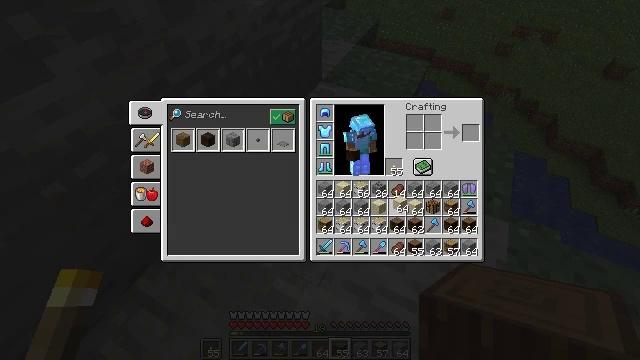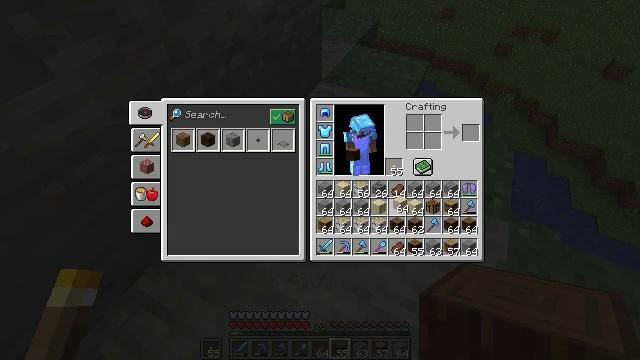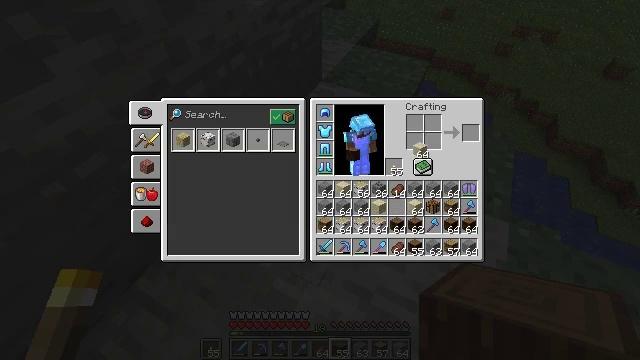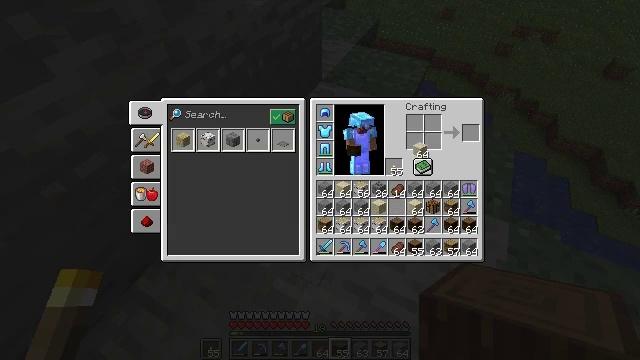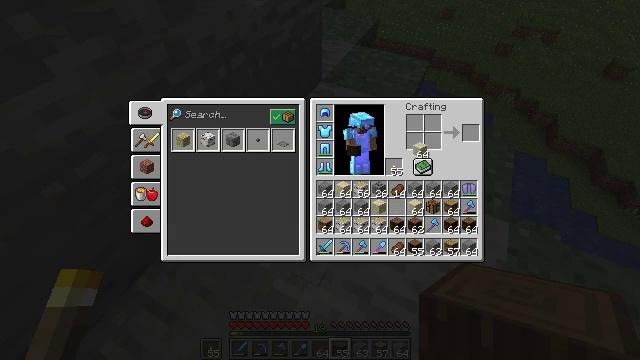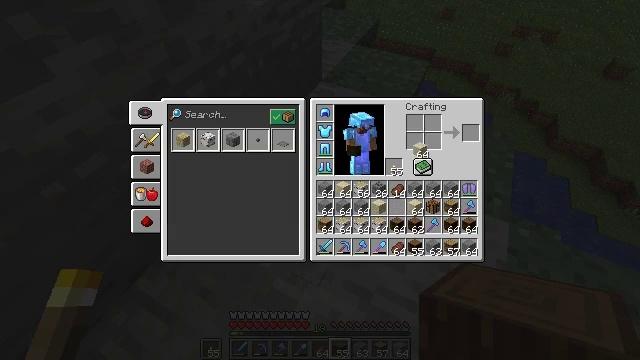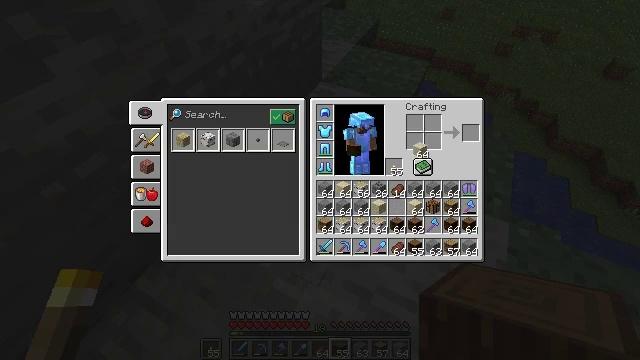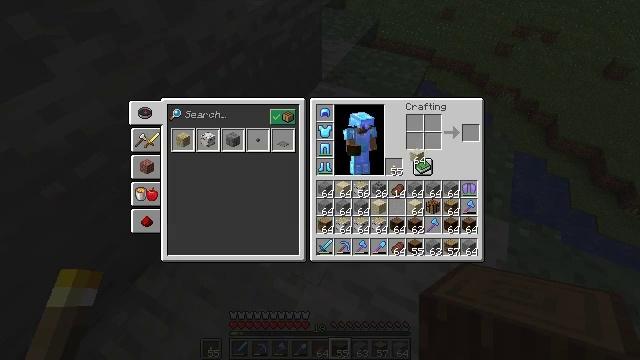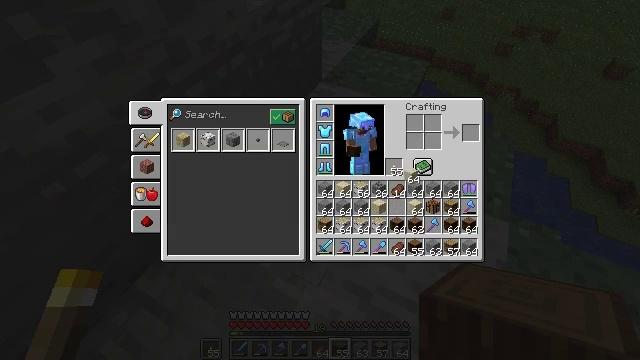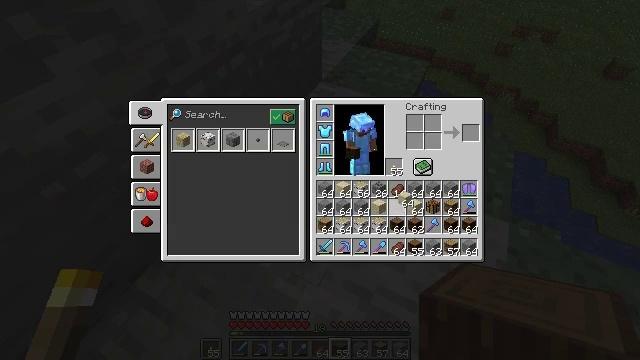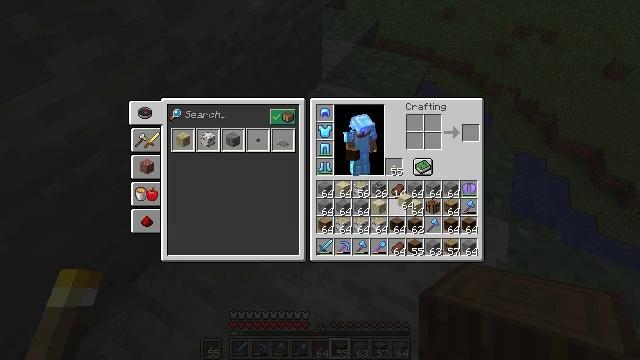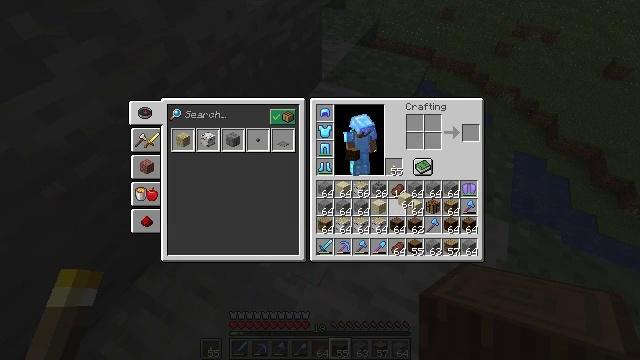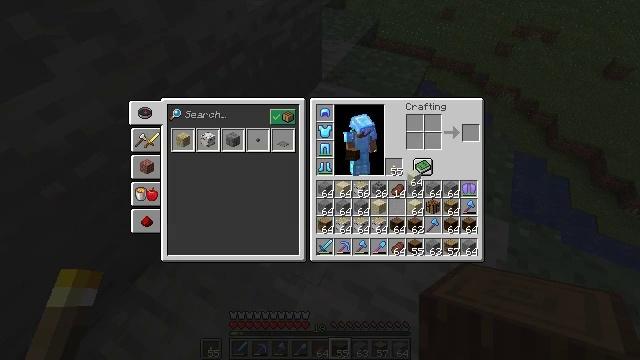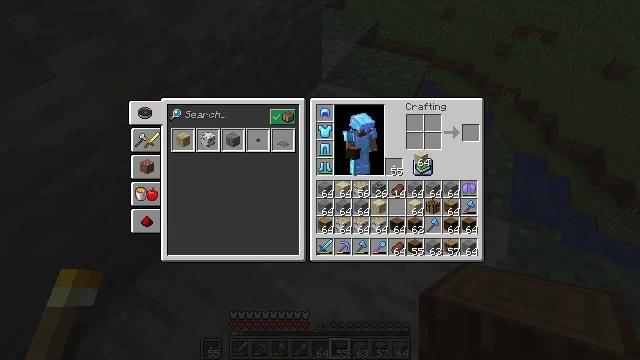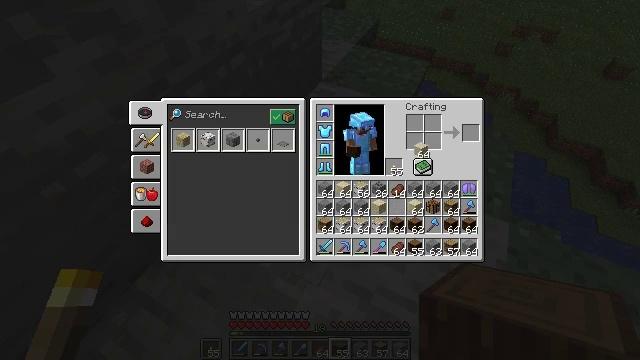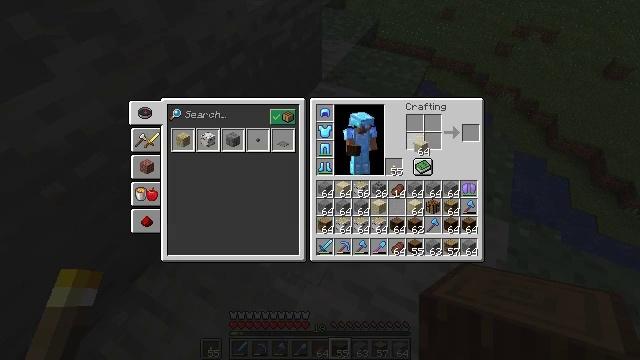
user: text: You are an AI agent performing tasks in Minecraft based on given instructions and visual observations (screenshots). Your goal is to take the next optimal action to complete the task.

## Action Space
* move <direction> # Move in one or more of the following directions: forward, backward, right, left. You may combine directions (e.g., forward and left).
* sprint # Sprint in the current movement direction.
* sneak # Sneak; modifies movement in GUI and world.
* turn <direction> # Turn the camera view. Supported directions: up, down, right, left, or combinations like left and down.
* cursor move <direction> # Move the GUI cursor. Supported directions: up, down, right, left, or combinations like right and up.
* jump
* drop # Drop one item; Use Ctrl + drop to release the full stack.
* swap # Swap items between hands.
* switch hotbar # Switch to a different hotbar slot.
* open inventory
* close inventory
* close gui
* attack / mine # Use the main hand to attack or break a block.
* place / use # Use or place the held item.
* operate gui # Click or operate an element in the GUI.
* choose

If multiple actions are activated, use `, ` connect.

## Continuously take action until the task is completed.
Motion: motion action
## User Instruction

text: Remove a stone from the inventory.
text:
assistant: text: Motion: operate gui, open gui
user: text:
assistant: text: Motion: cursor move right and up, operate gui
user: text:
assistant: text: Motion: no_op
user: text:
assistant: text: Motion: no_op
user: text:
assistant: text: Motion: no_op
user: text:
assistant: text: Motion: no_op
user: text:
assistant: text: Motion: no_op
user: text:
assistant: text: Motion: cursor move down
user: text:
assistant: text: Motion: cursor move down
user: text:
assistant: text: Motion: no_op
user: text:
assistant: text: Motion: no_op
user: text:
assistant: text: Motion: cursor move right and up
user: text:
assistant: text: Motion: cursor move up
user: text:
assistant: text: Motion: cursor move up
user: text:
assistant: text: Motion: no_op
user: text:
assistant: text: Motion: no_op
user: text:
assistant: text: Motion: no_op
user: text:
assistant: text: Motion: no_op
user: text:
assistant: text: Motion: no_op
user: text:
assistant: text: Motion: no_op
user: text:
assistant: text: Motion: no_op
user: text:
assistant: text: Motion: no_op
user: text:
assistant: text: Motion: no_op
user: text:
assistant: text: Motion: no_op
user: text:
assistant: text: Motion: no_op
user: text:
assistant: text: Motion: no_op
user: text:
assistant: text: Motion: no_op
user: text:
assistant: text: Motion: no_op
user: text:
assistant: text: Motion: no_op
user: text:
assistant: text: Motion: no_op